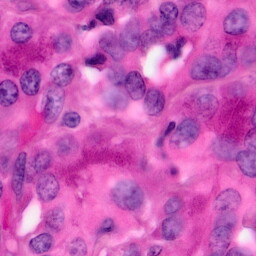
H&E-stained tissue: Pancreatic